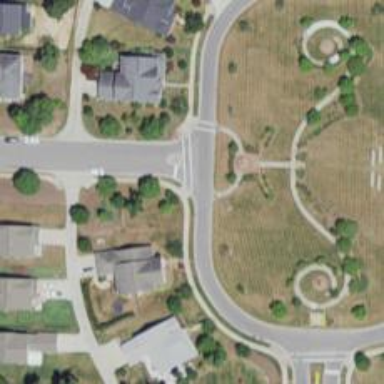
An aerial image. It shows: Unmarked crossing on footway.